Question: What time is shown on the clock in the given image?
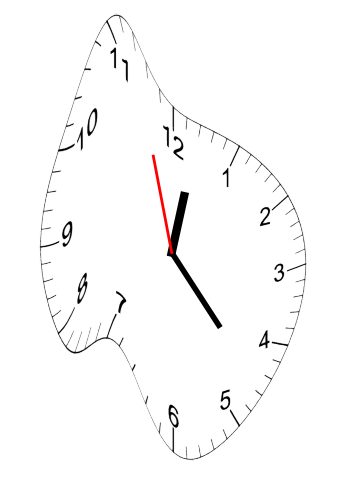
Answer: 12:22:57